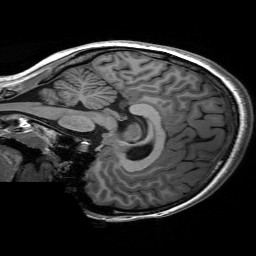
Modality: T1w
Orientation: sagittal
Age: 23
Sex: female
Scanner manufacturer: siemens
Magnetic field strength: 3 T
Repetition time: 2.53 s
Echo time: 0.00227 s